Question: I want to add a prefix and rename all tables in a database with PhpMyAdmin.
I've tried these 2 scripts :
1)
'''
select concat('rename table', table_name, ' to ', 'prefix_',table_name,';') from information_schema.tables where table_schema='db_name';
'''
2)
'''
SELECT Concat('ALTER TABLE ', TABLE_NAME, ' RENAME TO osc_', TABLE_NAME, ';') FROM INFORMATION_SCHEMA.TABLES where table_schema='db_name';
'''
phpMyAdmin says the script is ok (see screen shot) but nothing change. What i am missing with phpMyAdmin ?

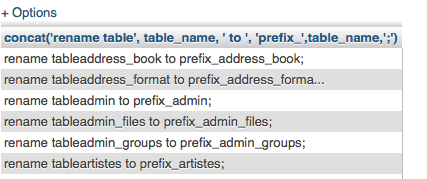
Answer: Finally, i found an easy way to do that :
1. select all tables you want to add a prefix
2. choose in the select option : replace prefix table
3. fill the field with the prefix (including the underscore) as in pfx_
Screenshot of phpMyAdmin :

<URL>

Note : In case your website is no more connected to your data base after this modification, you can restart your serveur, MAMP, etc